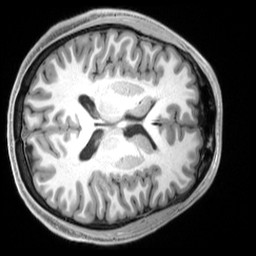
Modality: T1w
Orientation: axial
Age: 28
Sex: male
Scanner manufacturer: siemens
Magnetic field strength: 3 T
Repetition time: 2.3 s
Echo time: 0.00229 s